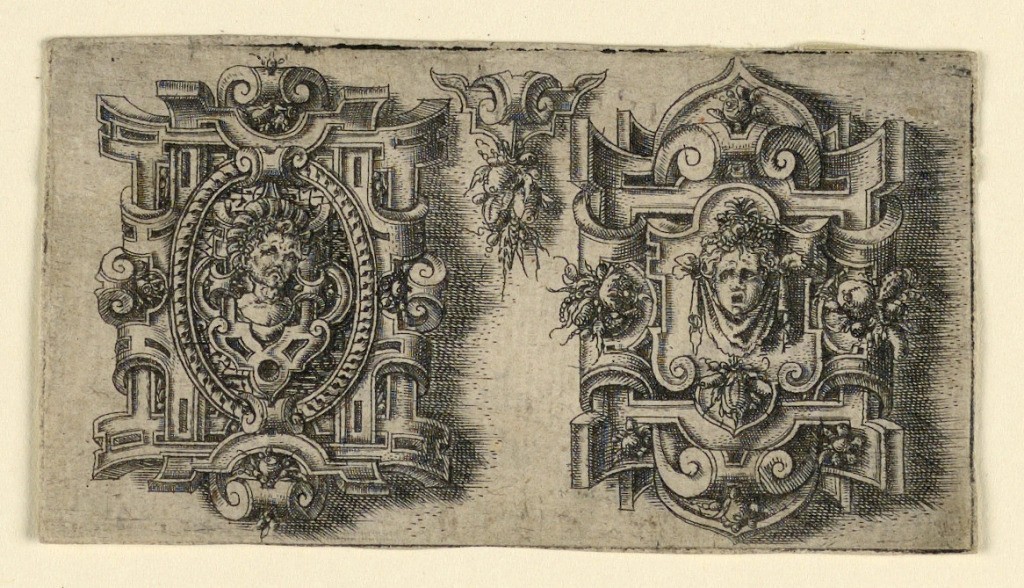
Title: Two brooches
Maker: Matthias Zündt, German, 1498 - 1572
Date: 1555
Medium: Engraving on paper
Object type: Print
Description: A bust with fantastical headgear is shown in the center of ovoidal medallion in the design, at left, a girl's mask in an escutcheon, in the right one. A bunch of fruit suspended from a brachet, top part of the interval